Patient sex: M
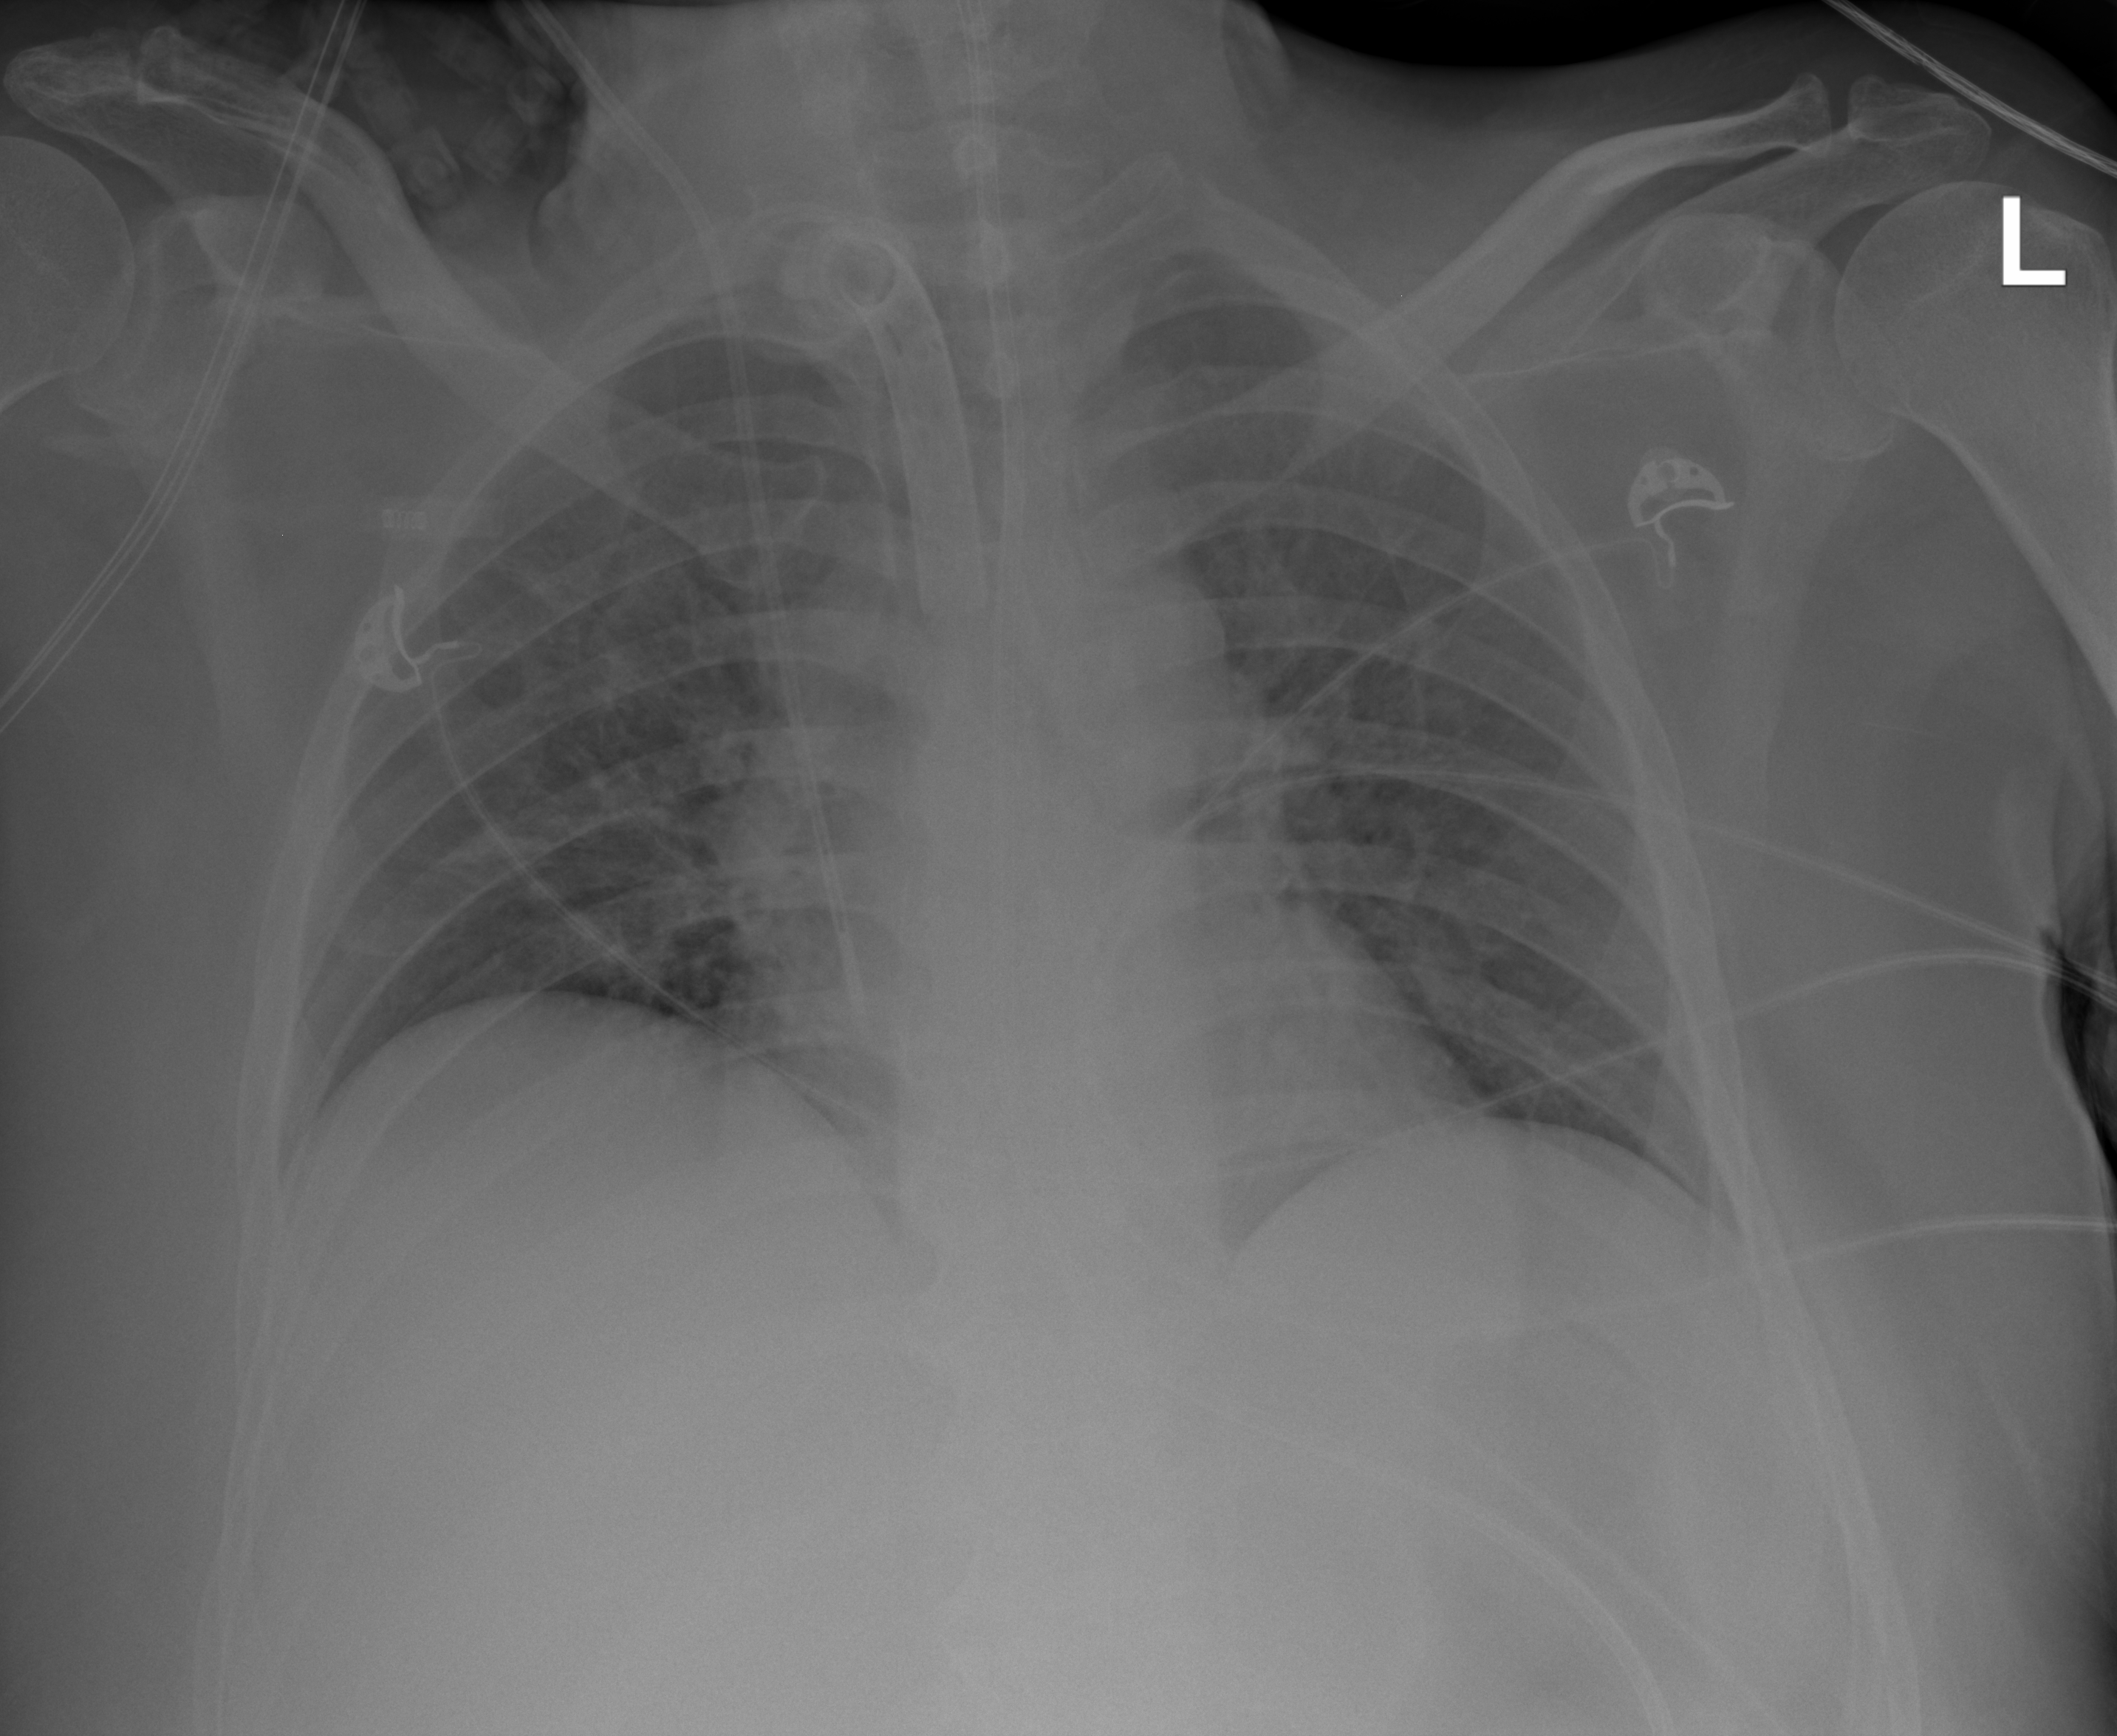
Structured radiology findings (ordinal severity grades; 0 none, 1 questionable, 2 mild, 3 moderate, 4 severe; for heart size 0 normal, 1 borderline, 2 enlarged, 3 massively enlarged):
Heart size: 0
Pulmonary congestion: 0
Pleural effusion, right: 0
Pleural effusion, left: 0
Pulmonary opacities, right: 0
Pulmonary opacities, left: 0
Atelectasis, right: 2
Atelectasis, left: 2